Question: When click "Button" button it will be able to browse images in my gallery folder and when i select an image it should be add to my layout.

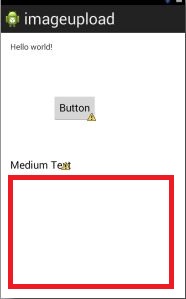
Answer: Use 'Intent' to open gallery in 'onClick'.
'''
Intent photoPickerIntent = new Intent(Intent.ACTION_PICK);
photoPickerIntent.setType("image/*");
startActivityForResult(photoPickerIntent, 1);
'''
Get the selected image in 'onActivityResult'. Use 'ImageView' to host the selected image.
'''
@Override
protected void onActivityResult(int requestCode, int resultCode, Intent data) {
super.onActivityResult(requestCode, resultCode, data);
if (resultCode == RESULT_OK) {
Uri photoUri = data.getData();
if (photoUri != null) {
try {
currentImage = MediaStore.Images.Media.getBitmap(this.getContentResolver(), photoUri);
imageView.setImageBitmap(currentImage);
} catch (Exception e) {
e.printStackTrace();
}
}
}
}
'''